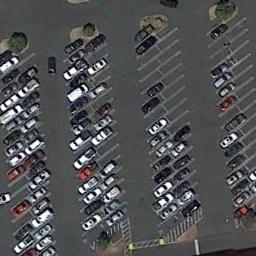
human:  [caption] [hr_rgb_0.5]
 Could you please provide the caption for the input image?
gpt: Eighty percent of the parking spaces in the parking lot are occupied .

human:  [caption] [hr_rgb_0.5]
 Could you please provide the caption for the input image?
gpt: The parking lot has some cars arranged neatly in lines .

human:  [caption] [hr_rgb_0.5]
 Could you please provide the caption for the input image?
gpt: The parking lot is full of cars .

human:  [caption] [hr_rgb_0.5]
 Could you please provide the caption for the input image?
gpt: There are many cars in the parking lot .

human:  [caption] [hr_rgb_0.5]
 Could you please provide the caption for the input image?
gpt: There are many cars and some empty space on the parking lot .